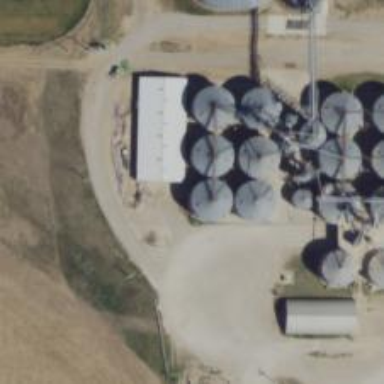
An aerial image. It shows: Silo.